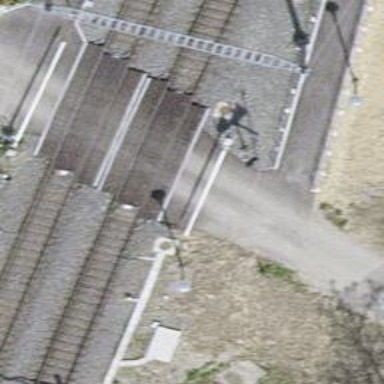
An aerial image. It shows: Railway level crossing.